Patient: sex M, age 45
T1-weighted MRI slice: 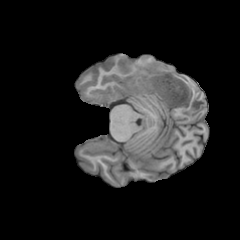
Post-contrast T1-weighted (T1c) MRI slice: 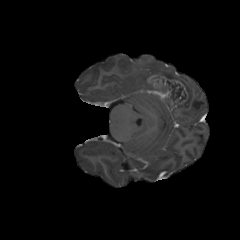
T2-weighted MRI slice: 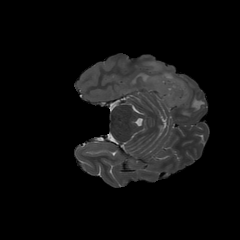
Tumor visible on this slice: yes
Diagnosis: Glioblastoma, IDH-wildtype
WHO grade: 4